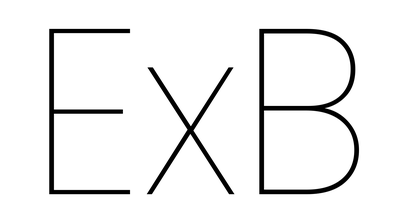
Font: Poppins-Thin